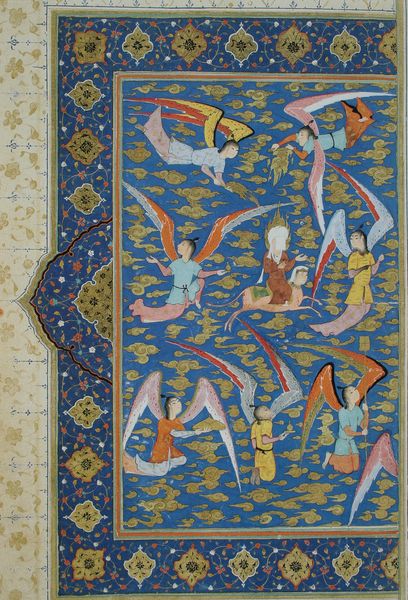
Titel: Die Himmelfahrt des Propheten Mohammed
Standort: Berlin
Institution: Museum für Islamische Kunst
Schlagwörter: blau, flügel, himmel, wasser, weiß, wolken, gelb, grün, ausschnitt, blume, blumen, braun, bunt, grau, orange, schwarz, blüten, rot, tuch, malerei, mode, muster, ornament, teppich, wand, band, rahmen, bild, vögel, boden, gold, stickerei, stoff, gewänder, rosa, esel, fliegen, kinder, pferd, reiter, engel, keramik, reiten, japan, farbe, rand, figuren, flattern, blue, thron, bordüre, tapete, wandteppich, zopf, detail, floral, ornamente, wandmalerei, japanisch, foto, orient, orientalisch, flug, schweben, becken, asien, fliesen, fliegend, asiatisch, fliese, kachel, kacheln, mosaik, chinesisch, fragment, china, geometrisch, arabisch, fabelwesen, seerosen, fließen, miniatur, prophet, schwebend, arabien, islam, perser, persien, weben, verzierungen, rosetten, fot, gefliest, islamisch, fernost, chinesich, himmelwesen, koration, throne, persiena, zackige flügel, ppich, esell, asiatische, hellgün